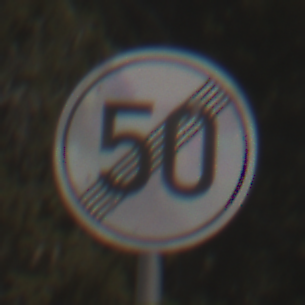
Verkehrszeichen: EndeGeschwindigkeit50
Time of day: Midday
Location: Outdoor (Nature)
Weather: PartlyCloudy
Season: NotSpecified
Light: Natural